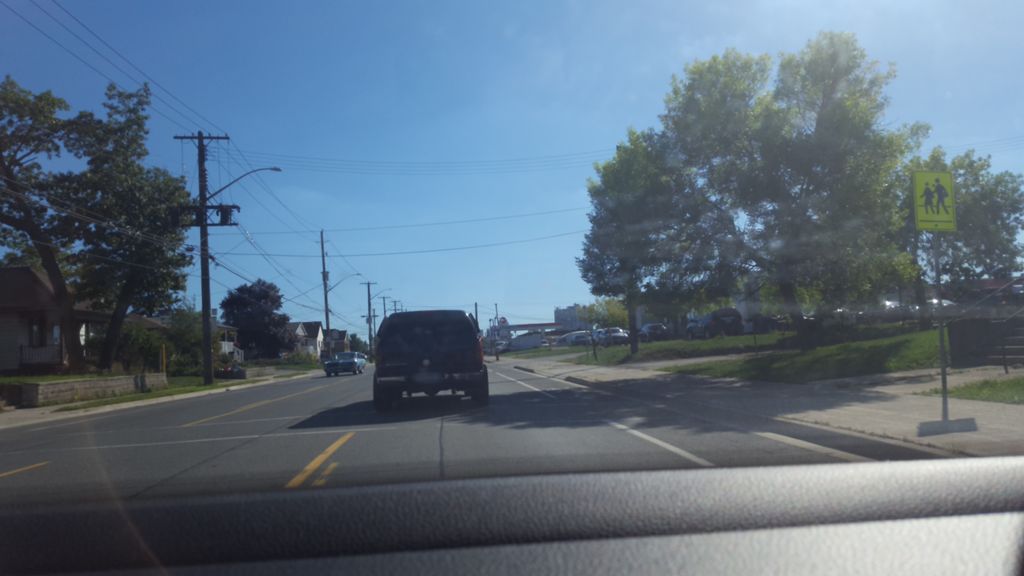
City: hamilton